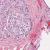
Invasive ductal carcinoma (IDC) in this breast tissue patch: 1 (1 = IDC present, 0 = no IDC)